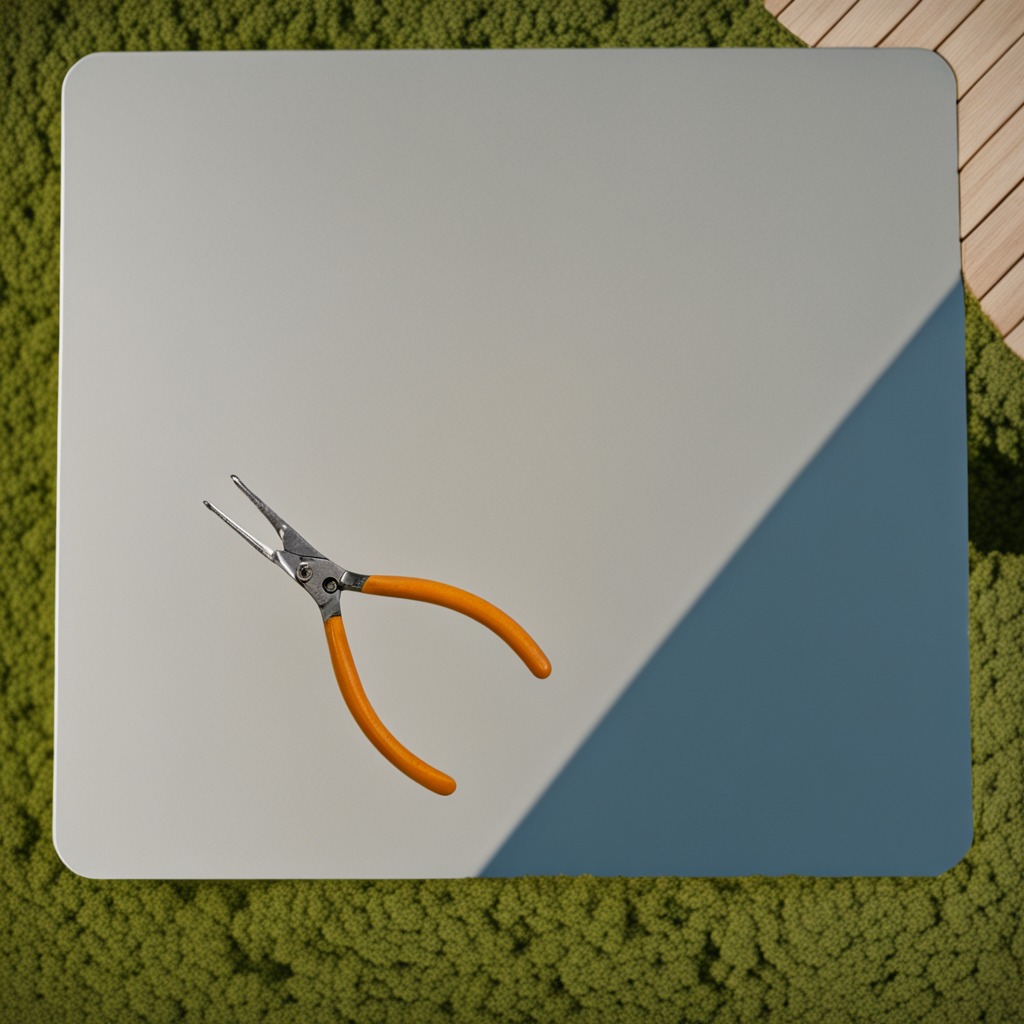
A plier is lying on the table.